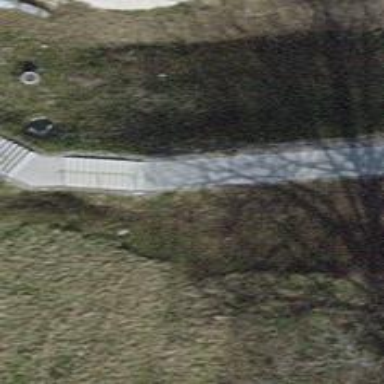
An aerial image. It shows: Set of steps on the road.